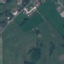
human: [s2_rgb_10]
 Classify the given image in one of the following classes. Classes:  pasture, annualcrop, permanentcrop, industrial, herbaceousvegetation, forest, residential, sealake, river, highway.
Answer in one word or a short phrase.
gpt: Pasture